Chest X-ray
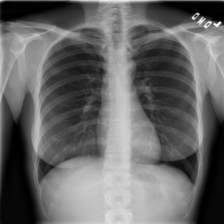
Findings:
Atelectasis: negative
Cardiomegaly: negative
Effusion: negative
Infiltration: negative
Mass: negative
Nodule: negative
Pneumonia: negative
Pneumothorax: negative
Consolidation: negative
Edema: negative
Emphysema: negative
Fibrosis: negative
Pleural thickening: negative
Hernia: negative